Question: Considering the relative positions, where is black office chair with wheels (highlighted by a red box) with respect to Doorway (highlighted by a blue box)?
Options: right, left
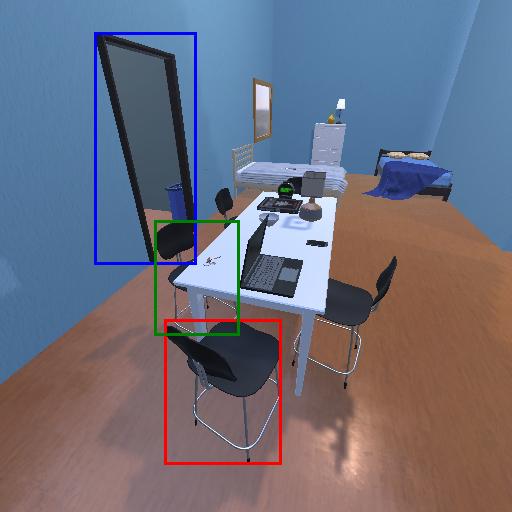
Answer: right